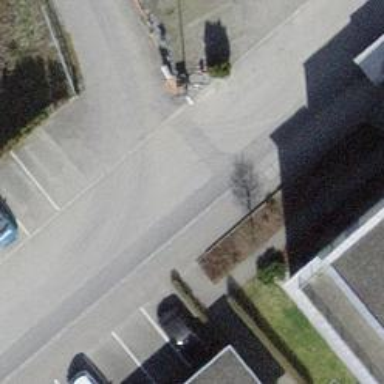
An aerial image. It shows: Asphalt road in residential area.